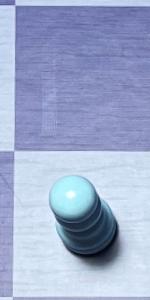
Label: Pawn_White